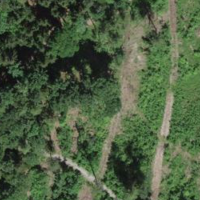
EUNIS habitat code: 53
Species observed at this site:
Fagus sylvatica
Impatiens parviflora
Gaurotes virginea